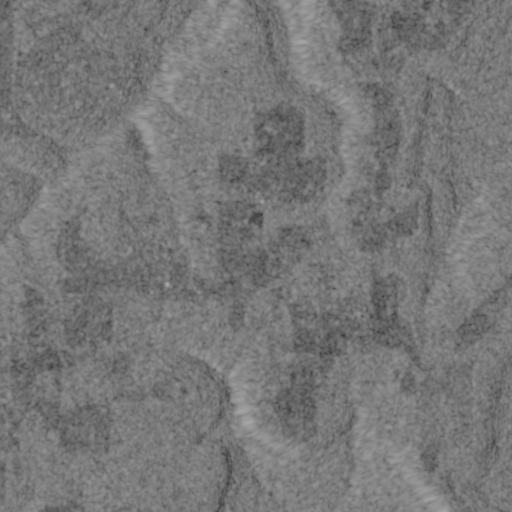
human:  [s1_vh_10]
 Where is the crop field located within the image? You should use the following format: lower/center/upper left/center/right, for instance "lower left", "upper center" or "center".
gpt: The crop field is located in the lower left of the image.
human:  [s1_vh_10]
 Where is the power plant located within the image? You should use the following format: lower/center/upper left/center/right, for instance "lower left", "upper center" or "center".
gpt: There is no power plant in the image.

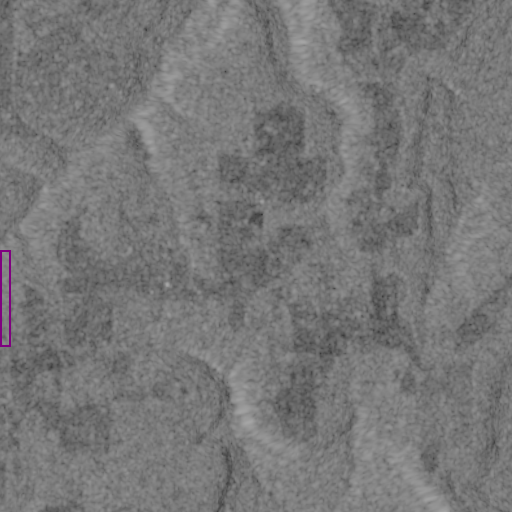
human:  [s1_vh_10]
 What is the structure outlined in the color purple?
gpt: The structure outlined in purple is a crop field.
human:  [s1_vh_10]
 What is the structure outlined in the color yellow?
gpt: There is no yellow outline.